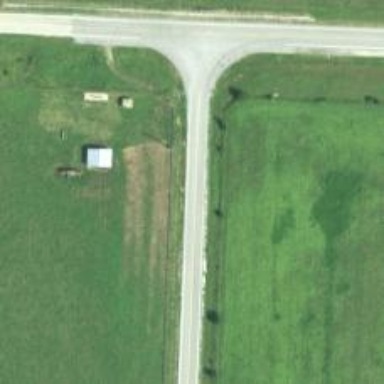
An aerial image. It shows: Secondary road.